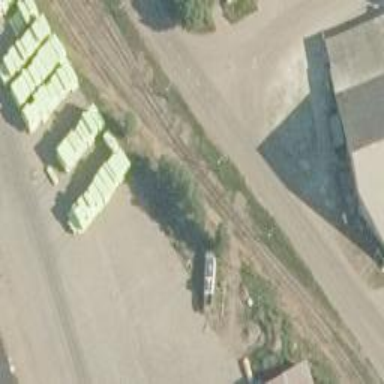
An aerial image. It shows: Railway spur service.